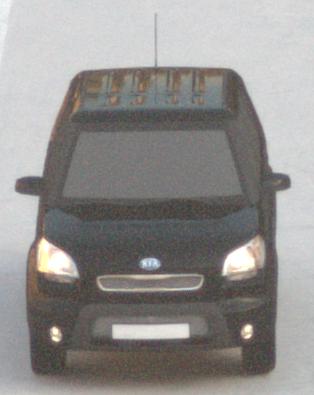
Make: KIA
Model: Soul 1.6
Detailed model: Soul (AM)
Model produced from: 2009/02
Model produced until: 2009/11
Doors: 5
Color: black
Road condition: dry road
Daytime: sunrise or sunset
Contrast: low contrast